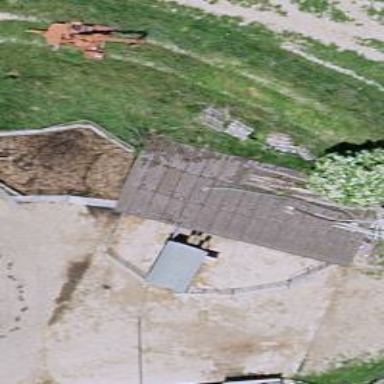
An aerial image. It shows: Shed building.